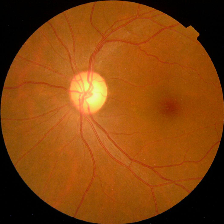
Diabetic retinopathy grade: No DR